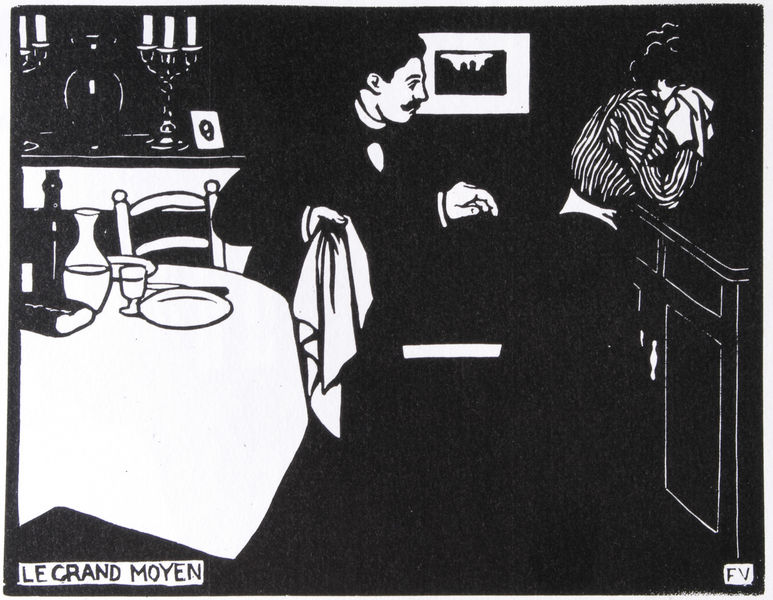
Titel: Das letzte Mittel aus der Serie der "Intimités"
Künstler: Félix Vallotton
Standort: Zürich
Institution: ETH Graphische Sammlung
Schlagwörter: dunkel, mann, schatten, wasser, weiß, frankreich, frau, glas, licht, raum, schwarz, stuhl, tisch, tür, zeichnung, zimmer, dame, tuch, expressionismus, symbolismus, bart, flasche, kellner, ober, regal, schnurrbart, messer, teller, trauer, bild, herr, innenraum, tischdecke, tischtuch, interieur, familie, innen, paar, kontrast, traurig, amphore, krug, stillleben, vase, holzschnitt, schrift, vallotton, kommode, schrank, grafik, graphik, französisch, essen, wein, jugendstil, gestreift, kerze, brot, esszimmer, kerzen, leuchter, stube, serviette, becher, abgewandt, munch, restaurant, weinen, groß, service, druck, schnitt, schwarzweiss, streit, mahl, kasten, kontraste, kerzenständer, karaffe, linoleum, anrichte, edvard munch, ehekrach, essenf, gedeck, gedeckt, geschlechterkampf, grand, herzenhalter, heulen, karte, kerzenhalter, kerzenleuchter, küche, le grand moyen, leiúchter, missverstöndnis, mittel, moyen, rau, taschentuch, butler, weinend, trösten, dinner, steit, abendbrot, 1880